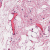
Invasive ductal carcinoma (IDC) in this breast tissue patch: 0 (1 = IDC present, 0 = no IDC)